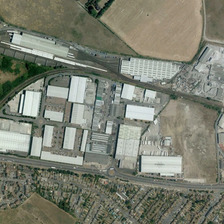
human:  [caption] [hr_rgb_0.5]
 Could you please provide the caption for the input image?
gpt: there is a farmland  a factory and a residential area together with some roads .

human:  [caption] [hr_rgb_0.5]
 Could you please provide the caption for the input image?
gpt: some white plants in the industrial are next to an winding road .

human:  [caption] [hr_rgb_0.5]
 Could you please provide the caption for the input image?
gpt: there is a farmland  a factory and a residential area together with some roads .

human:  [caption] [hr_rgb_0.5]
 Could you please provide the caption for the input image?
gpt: here we can see a industrial area with white roofs surrounded by residential area and bald farmland .

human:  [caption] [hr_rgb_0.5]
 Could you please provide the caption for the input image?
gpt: some industrial buildings are near a urban area and several farmlands .